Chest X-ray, PA view. Patient: 25 years old, sex F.
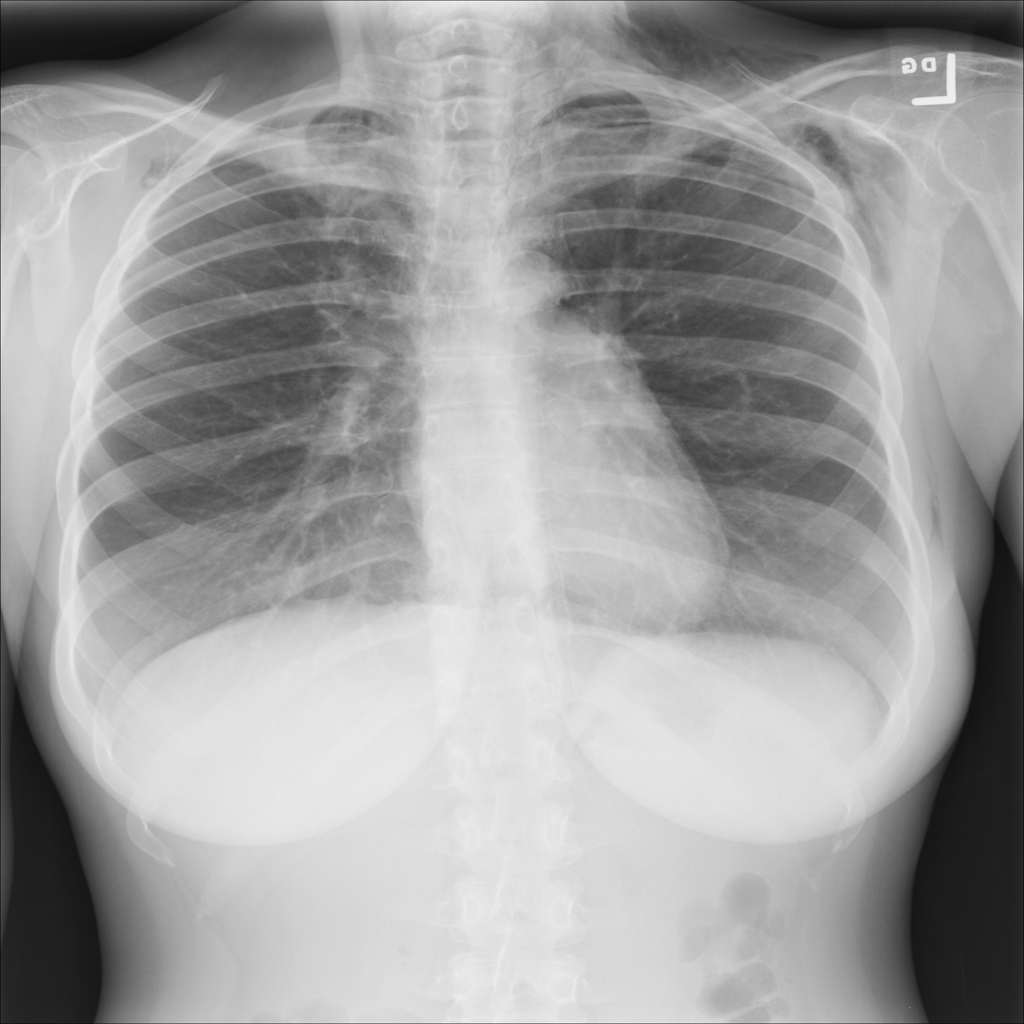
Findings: Emphysema, Infiltration